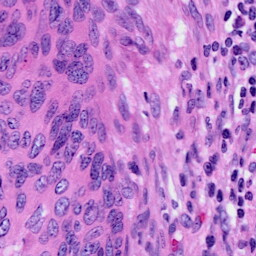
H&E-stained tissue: Cervix